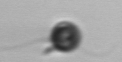
Label: flagellate